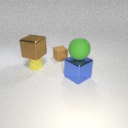
small brown rubber cube to the right of small yellow rubber cylinder